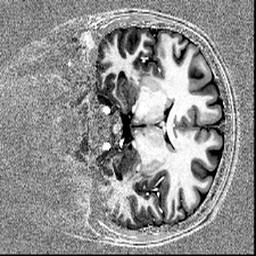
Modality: T1w
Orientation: coronal
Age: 25
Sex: male